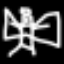
Label: angel